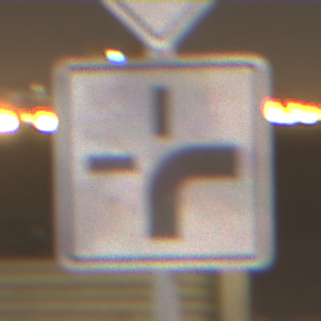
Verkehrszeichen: VerlaufVorfahrtsstrasse3
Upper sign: Vorfahrtsstrasse
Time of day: Night
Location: Outdoor (Urban)
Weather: PartlyCloudy
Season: NotSpecified
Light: Artificial